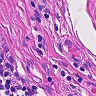
Metastatic tissue present: no